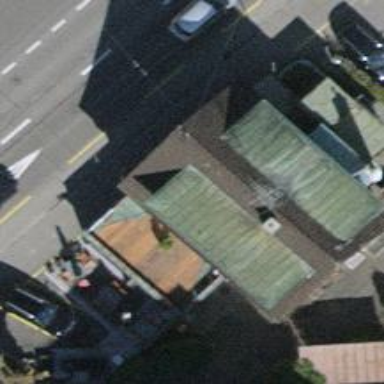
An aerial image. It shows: Restaurant.